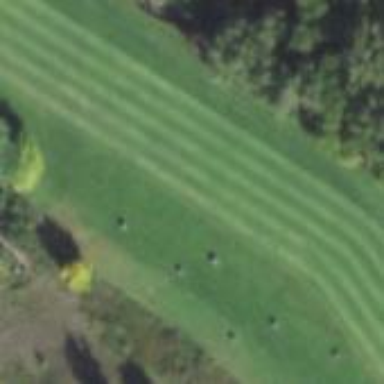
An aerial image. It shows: Well-maintained grassy area designated as golf fairway.